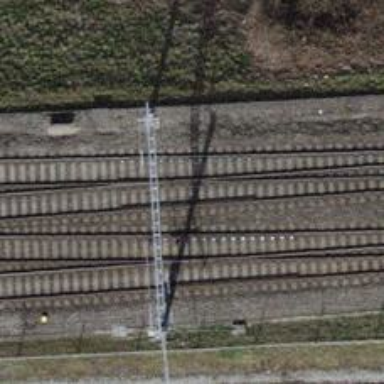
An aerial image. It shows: Single railway track with electrified contact line.